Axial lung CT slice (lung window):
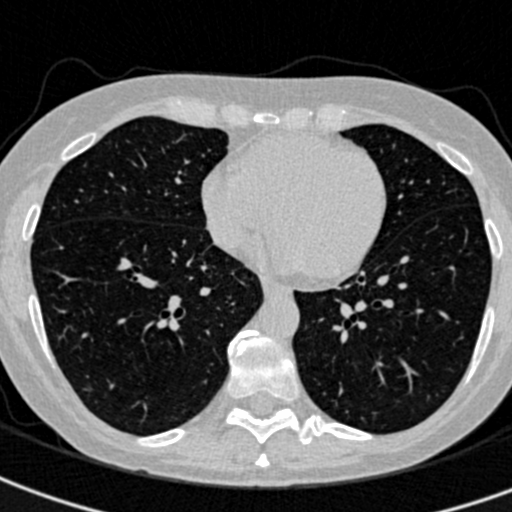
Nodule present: no